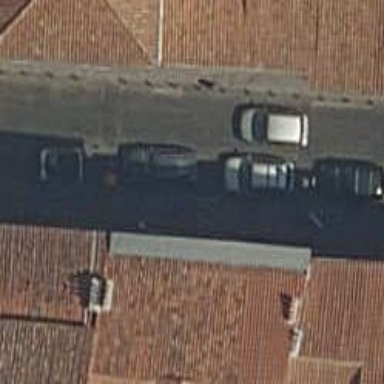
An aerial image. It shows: Motorcycle parking area.